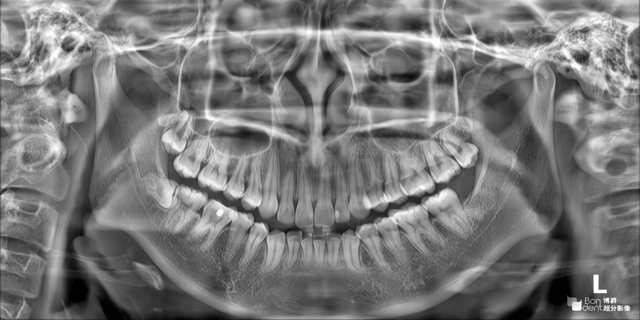
adult